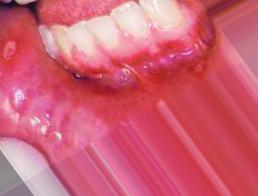
Condition: Mouth Ulcer